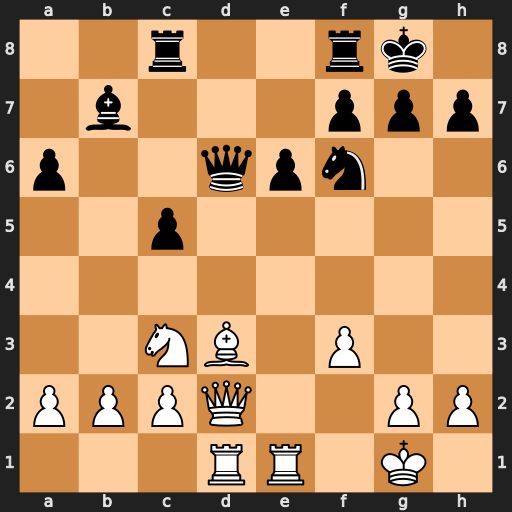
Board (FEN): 2r2rk1/1b3ppp/p2qpn2/2p5/8/2NB1P2/PPPQ2PP/3RR1K1
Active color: w
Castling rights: -
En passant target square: -
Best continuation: Bxh7+ Kxh7 Qxd6